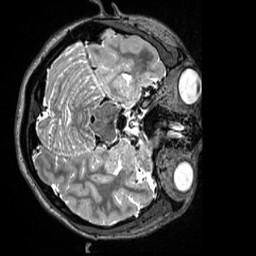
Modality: T2w
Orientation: axial
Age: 22
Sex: female
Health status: healthy
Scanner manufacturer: siemens
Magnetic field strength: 3 T
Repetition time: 3.2 s
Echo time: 0.563 s